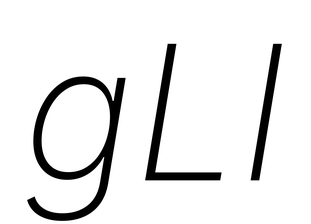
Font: Inter-Italic_ExtraLight_Italic